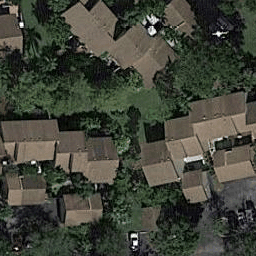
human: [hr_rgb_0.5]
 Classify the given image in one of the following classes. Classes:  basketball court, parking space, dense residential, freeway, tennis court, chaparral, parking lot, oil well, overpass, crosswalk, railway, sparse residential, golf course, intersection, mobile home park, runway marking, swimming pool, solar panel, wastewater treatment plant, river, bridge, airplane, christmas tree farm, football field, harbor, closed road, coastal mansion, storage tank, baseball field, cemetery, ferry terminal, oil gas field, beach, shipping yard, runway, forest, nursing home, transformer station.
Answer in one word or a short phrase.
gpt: dense residential